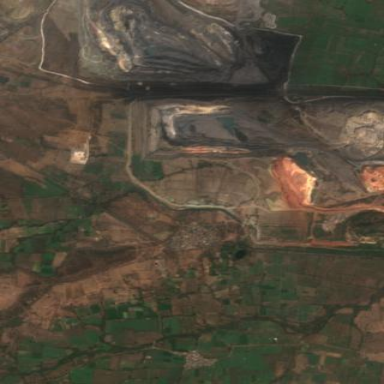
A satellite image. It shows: Quarry area.